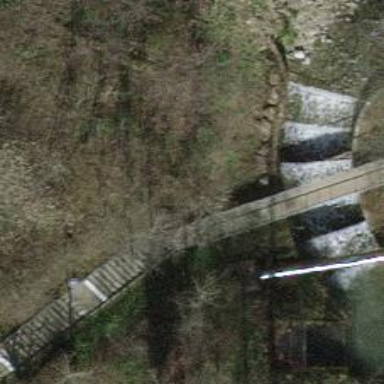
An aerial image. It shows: Concrete footway bridge.